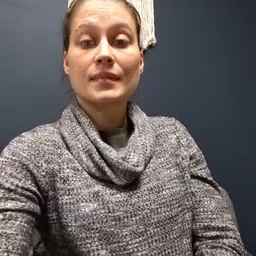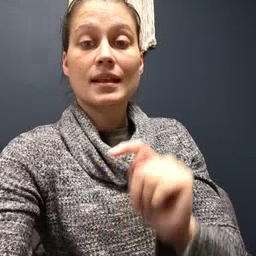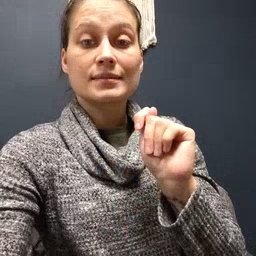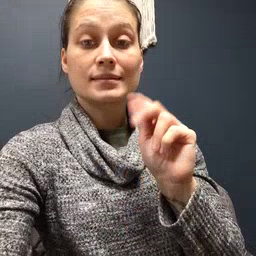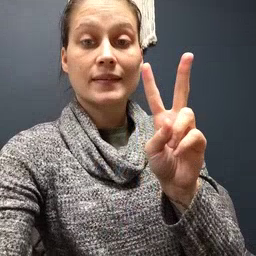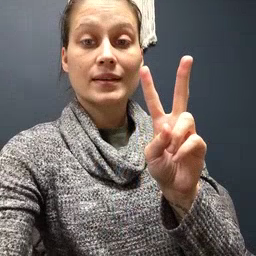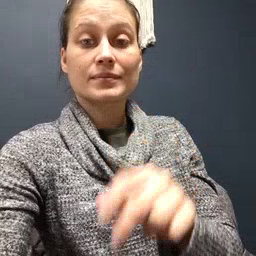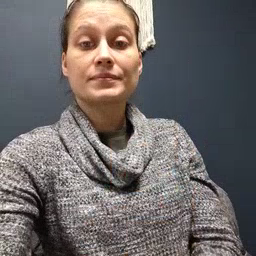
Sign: TV